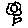
Label: flower